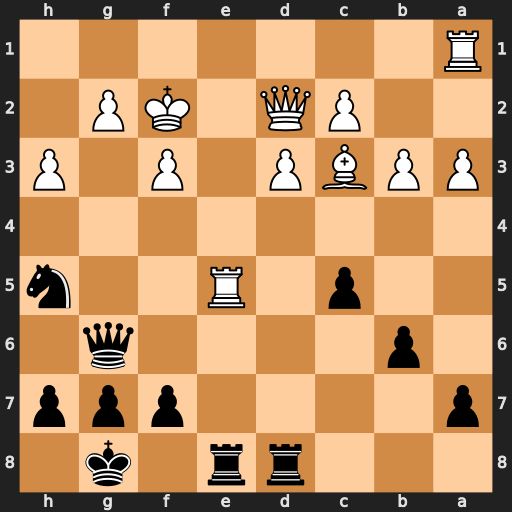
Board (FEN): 3rr1k1/p4ppp/1p4q1/2p1R2n/8/PPBP1P1P/2PQ1KP1/R7
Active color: b
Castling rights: -
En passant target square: -
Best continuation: Qg3+ Kg1 Rxe5 Bxe5 Qxe5